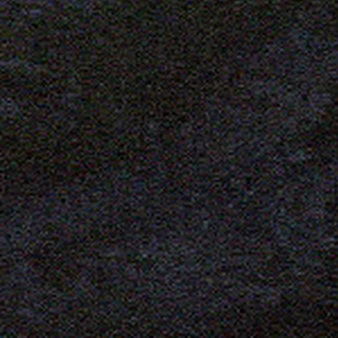
Label: other